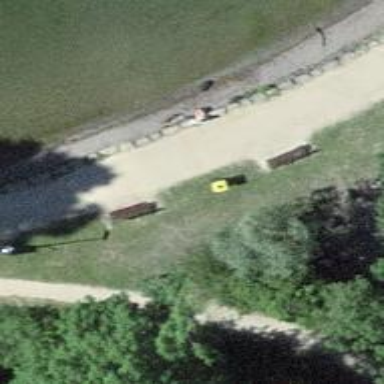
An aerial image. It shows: Brown bench in the vicinity.